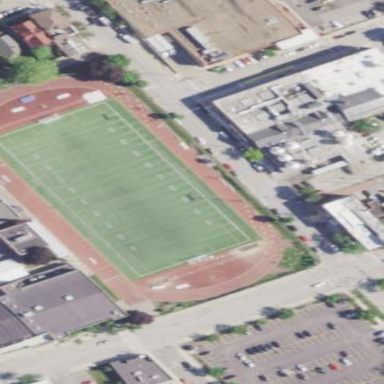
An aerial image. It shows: Pitch for American football with artificial turf surface.